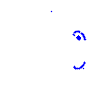
Particle: electron